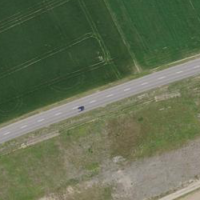
EUNIS habitat code: 56
Species observed at this site:
Lythrum salicaria
Anacamptis pyramidalis
Odontites luteus
Seseli libanotis
Allium carinatum
Erigeron canadensis
Tussilago farfara
Agrostemma githago
Centaurium erythraea
Scrophularia canina
Erynnis tages
Silene nutans
Lamium purpureum
Papilio machaon
Dianthus armeria
Knautia arvensis
Lathyrus aphaca
Linaria vulgaris
Allium oleraceum
Milvus milvus
Orchis militaris
Lysandra bellargus
Zebrina detrita
Daucus carota
Scandix pecten-veneris
Oecanthus pellucens
Campanula glomerata
Emberiza citrinella
Trifolium repens
Coenonympha pamphilus
Blackstonia perfoliata
Geranium sanguineum
Aster amellus
Falco tinnunculus
Veronica arvensis
Leucanthemum vulgare
Tettigonia viridissima
Phaneroptera falcata
Veronica hederifolia
Globularia bisnagarica
Hippocrepis emerus
Delphinium consolida
Veronica persica
Ranunculus bulbosus
Papaver rhoeas
Thymus pulegioides
Agrimonia procera
Hippocrepis comosa
Cuculus canorus
Carex hirta
Gentiana cruciata
Potentilla verna
Tulipa sylvestris
Lasiommata megera
Dipsacus fullonum
Calliptamus italicus
Primula veris
Upupa epops
Subcoccinella vigintiquatuorpunctata
Lacerta agilis
Cichorium intybus
Enallagma cyathigerum
Melampyrum arvense
Alauda arvensis
Anthyllis vulneraria
Centaurea stoebe
Anthericum ramosum
Aglais urticae
Briza media
Clytra laeviuscula
Iris sibirica
Oedipoda caerulescens
Centaurea scabiosa
Cicindela campestris
Chamaenerion dodonaei
Pieris brassicae
Potentilla recta